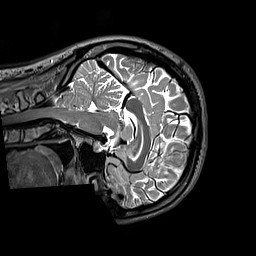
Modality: T2w
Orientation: sagittal
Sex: female
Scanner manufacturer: siemens
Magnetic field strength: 3 T
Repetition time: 3 s
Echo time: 0.409 s